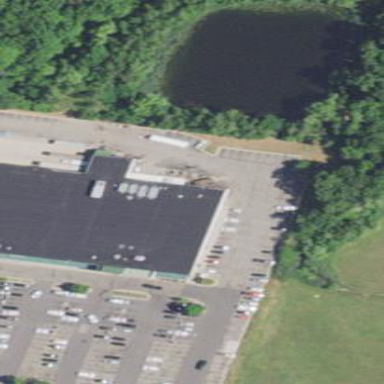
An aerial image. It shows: Building that houses supermarket.